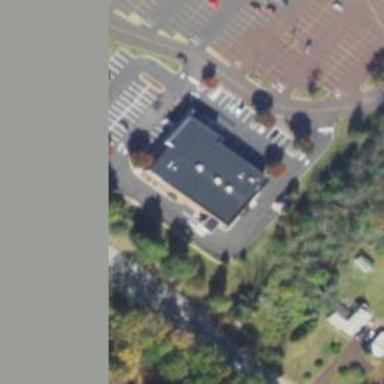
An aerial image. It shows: Building.